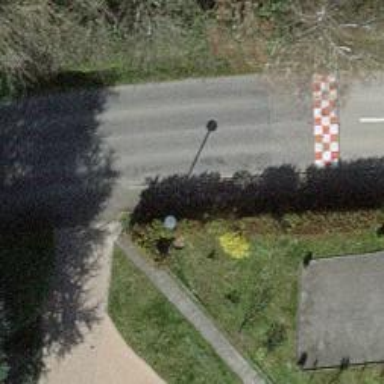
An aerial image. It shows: Cycle barrier.